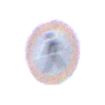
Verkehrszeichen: VerbotFussgaenger
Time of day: MorningAfternoon
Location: Outdoor (Nature)
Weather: PartlyCloudy
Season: NotSpecified
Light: Natural